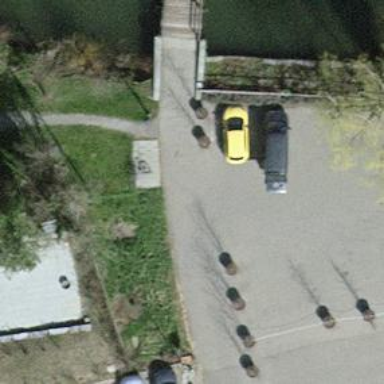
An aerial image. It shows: Driveway.